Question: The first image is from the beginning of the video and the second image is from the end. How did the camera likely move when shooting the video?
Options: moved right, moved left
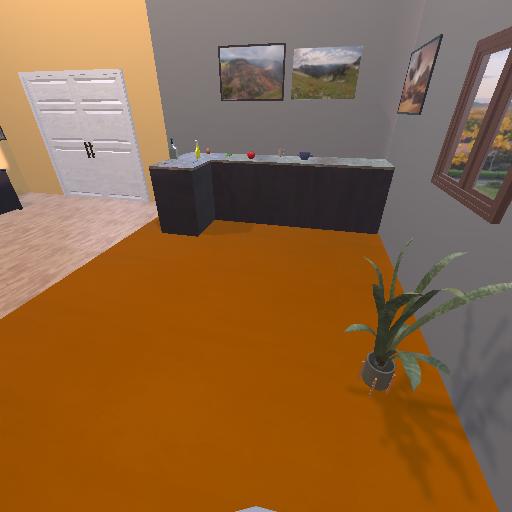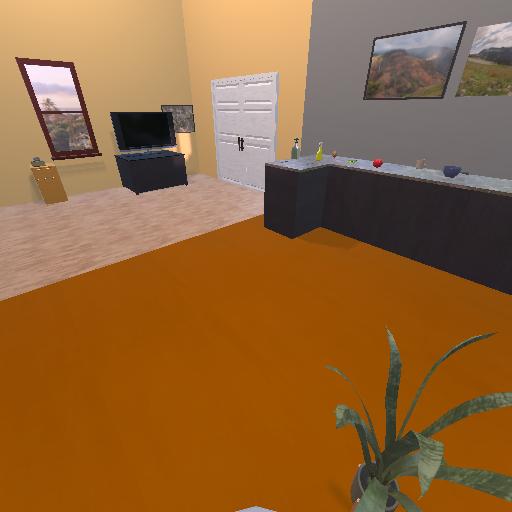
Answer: moved right